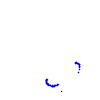
Particle: kaon